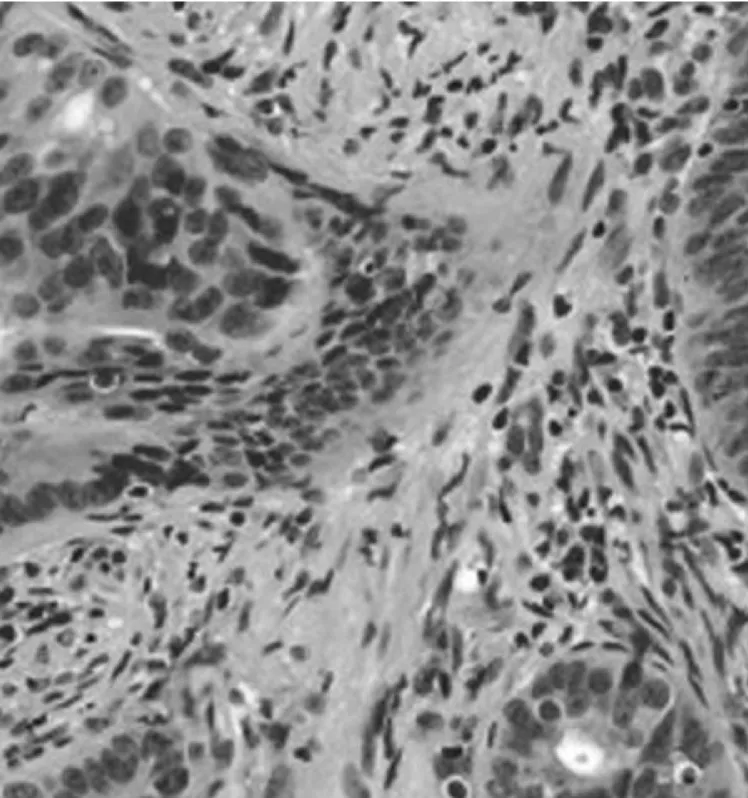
Punch biopsy came back positive for moderately differentiated adenocarcinoma composed by cells with abundant cytoplasm, nuclei with dispersed chromatin and prominent nucleoli. Hematoxylin-eosin stain.
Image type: pathology (h&e)